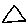
Label: triangle